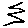
Label: zigzag